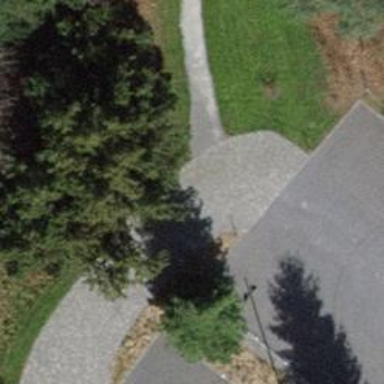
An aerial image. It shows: Picnic table located in leisure land area.